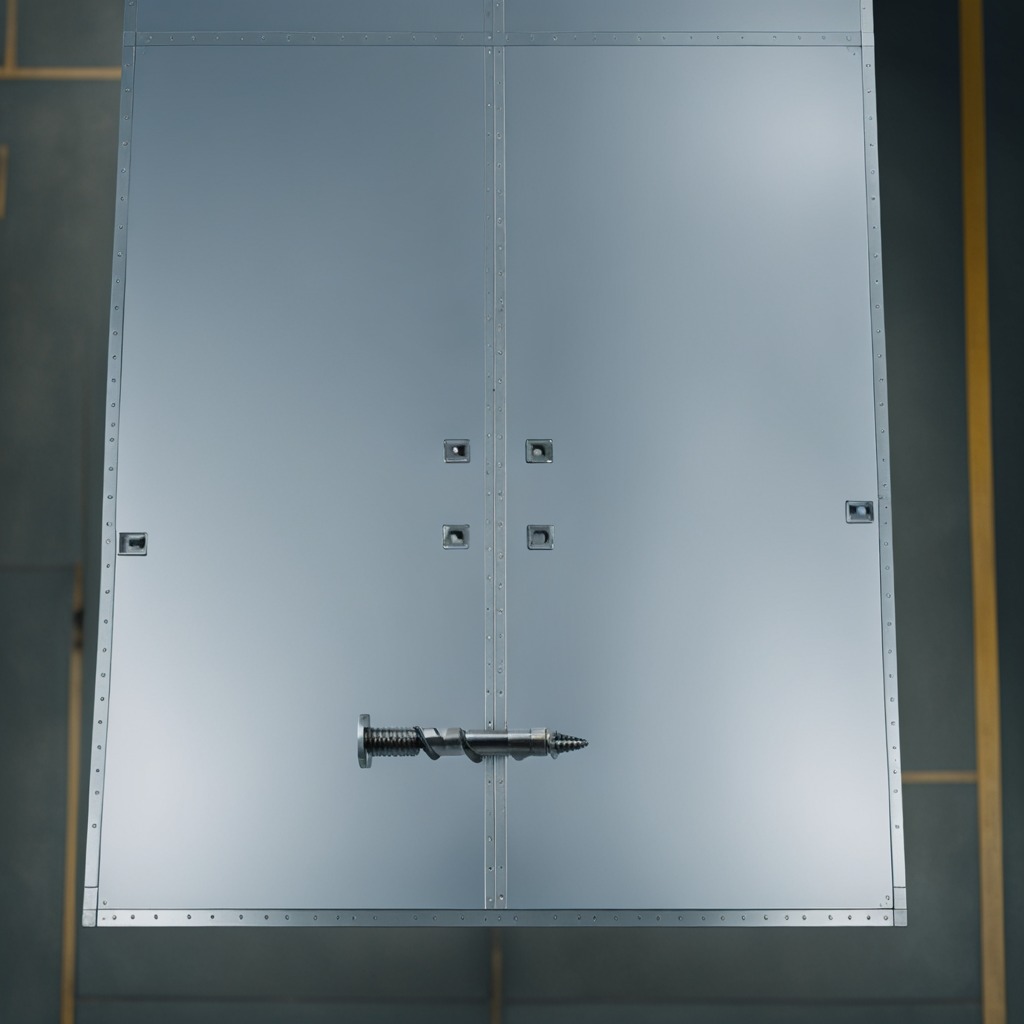
A metal screw is lying on the toolbox surface in an airplane hangar workshop 8K.